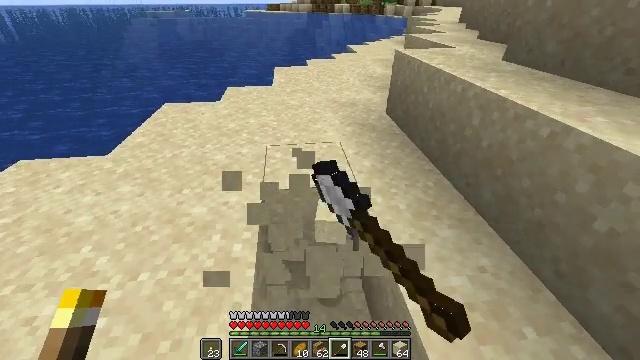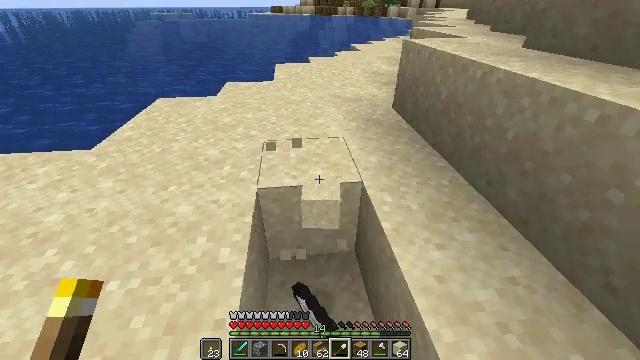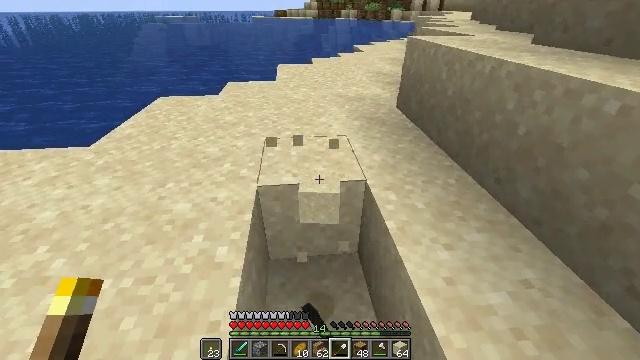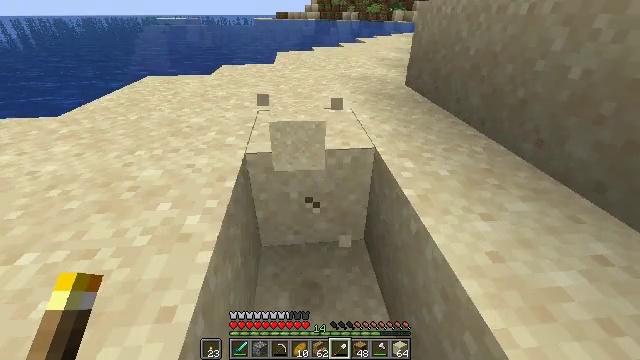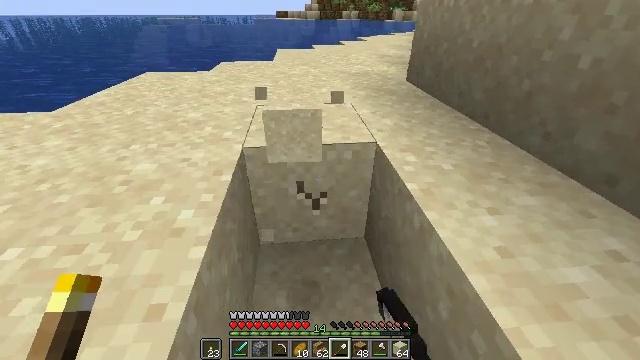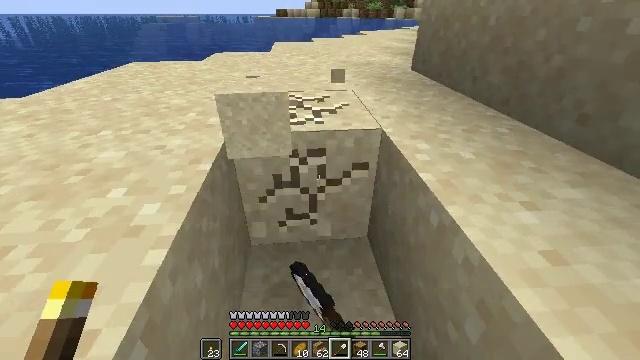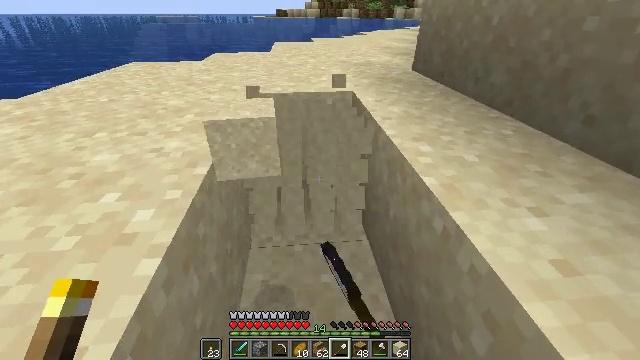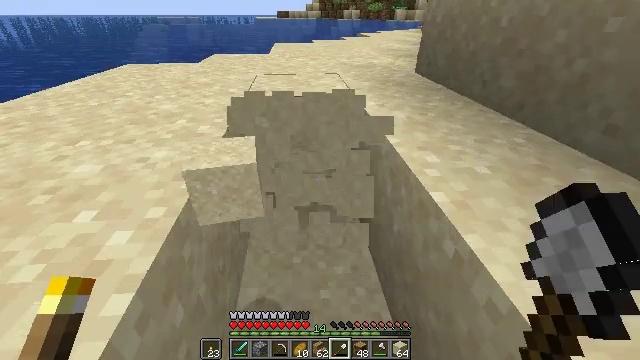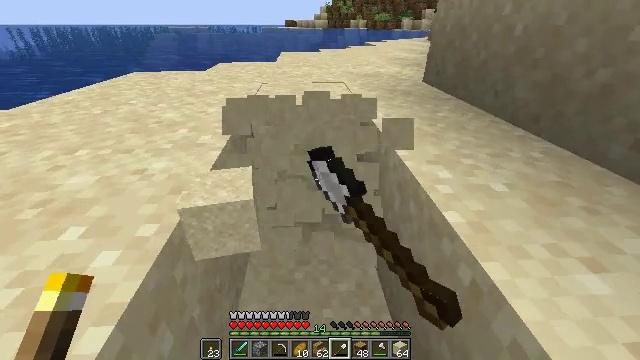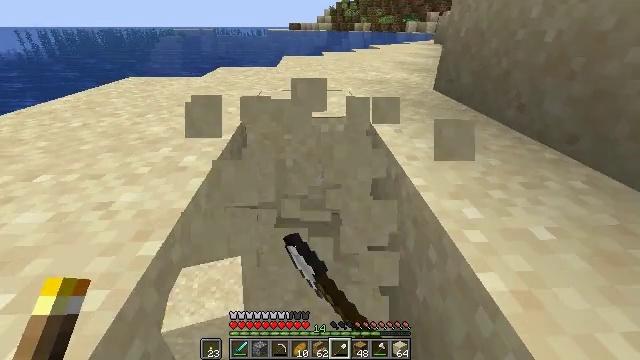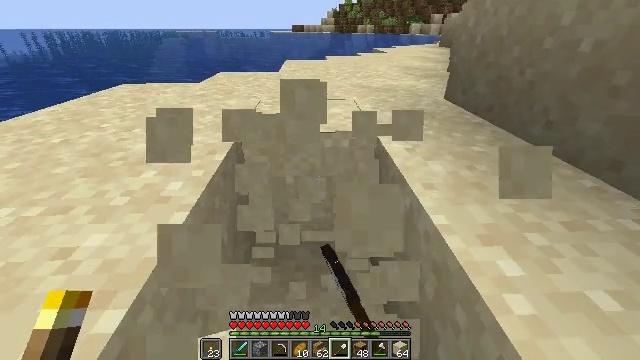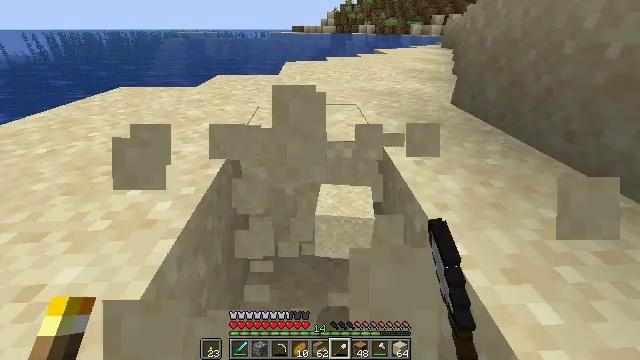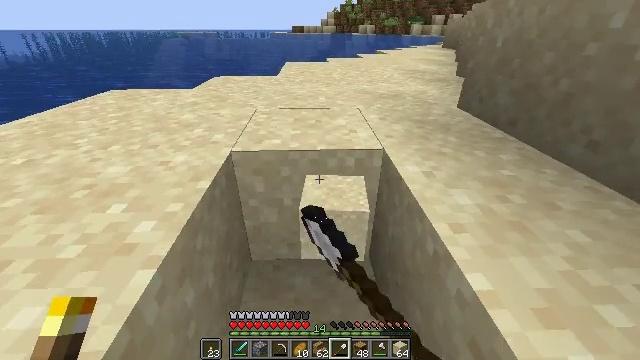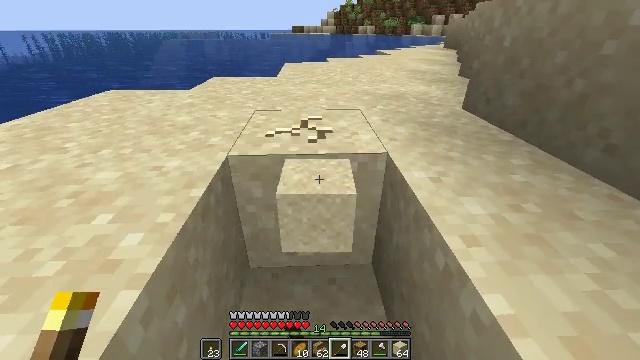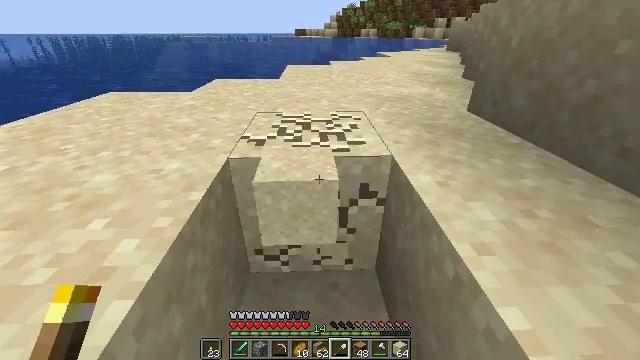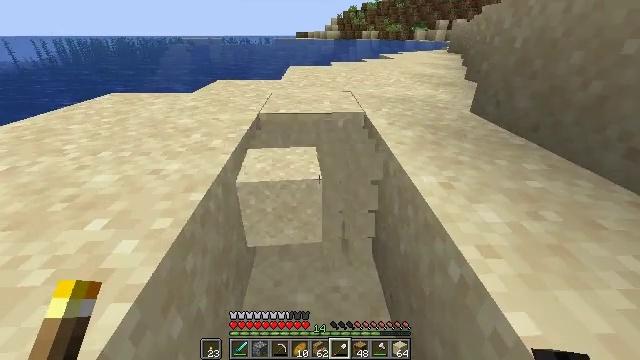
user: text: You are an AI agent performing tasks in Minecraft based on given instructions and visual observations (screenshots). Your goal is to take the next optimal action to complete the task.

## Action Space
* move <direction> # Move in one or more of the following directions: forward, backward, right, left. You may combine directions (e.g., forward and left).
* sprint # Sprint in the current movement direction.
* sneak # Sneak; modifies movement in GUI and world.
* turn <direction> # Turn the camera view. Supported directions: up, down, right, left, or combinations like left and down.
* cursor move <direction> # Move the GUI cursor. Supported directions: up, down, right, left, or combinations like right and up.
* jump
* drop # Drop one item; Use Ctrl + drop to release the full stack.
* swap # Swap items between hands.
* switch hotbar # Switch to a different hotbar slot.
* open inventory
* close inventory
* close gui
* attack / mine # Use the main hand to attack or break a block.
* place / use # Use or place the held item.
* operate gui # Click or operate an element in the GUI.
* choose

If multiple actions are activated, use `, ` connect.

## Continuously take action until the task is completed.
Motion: motion action
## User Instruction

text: Gather sand from the desert.
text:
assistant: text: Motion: move forward, attack / mine
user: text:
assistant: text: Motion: attack / mine
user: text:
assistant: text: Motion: attack / mine
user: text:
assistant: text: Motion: attack / mine
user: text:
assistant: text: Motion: attack / mine
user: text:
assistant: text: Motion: attack / mine
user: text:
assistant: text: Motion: move forward, attack / mine
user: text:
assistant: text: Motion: move forward, turn left and up, attack / mine
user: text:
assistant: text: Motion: move forward, attack / mine
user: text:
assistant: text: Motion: move forward, attack / mine
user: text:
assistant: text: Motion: move forward, attack / mine
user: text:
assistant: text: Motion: attack / mine
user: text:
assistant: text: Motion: attack / mine
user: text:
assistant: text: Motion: attack / mine
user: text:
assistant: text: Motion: attack / mine
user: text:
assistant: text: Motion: move forward, attack / mine
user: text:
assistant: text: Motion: move forward, attack / mine
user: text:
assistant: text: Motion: move forward, attack / mine
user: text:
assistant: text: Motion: move forward, attack / mine
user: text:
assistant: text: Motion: attack / mine
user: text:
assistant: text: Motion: attack / mine
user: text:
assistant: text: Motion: attack / mine
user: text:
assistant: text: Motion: attack / mine
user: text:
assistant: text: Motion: attack / mine
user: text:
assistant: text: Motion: move forward, attack / mine
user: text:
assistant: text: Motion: move forward, attack / mine
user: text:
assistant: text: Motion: move forward, attack / mine
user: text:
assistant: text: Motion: move forward, attack / mine
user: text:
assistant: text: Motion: move forward
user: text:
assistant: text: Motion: turn right and down